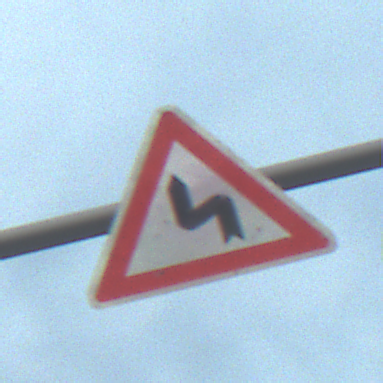
Verkehrszeichen: DoppelkurveZunaechstLinks
Umgebung: Outdoor, RoadRail
Tageszeit: SunriseSunset
Wetter: PartlyCloudy
Licht: Natural
Jahreszeit: NotSpecified
Kontrast: LowContrast